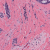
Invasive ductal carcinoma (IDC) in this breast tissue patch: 1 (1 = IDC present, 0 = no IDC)